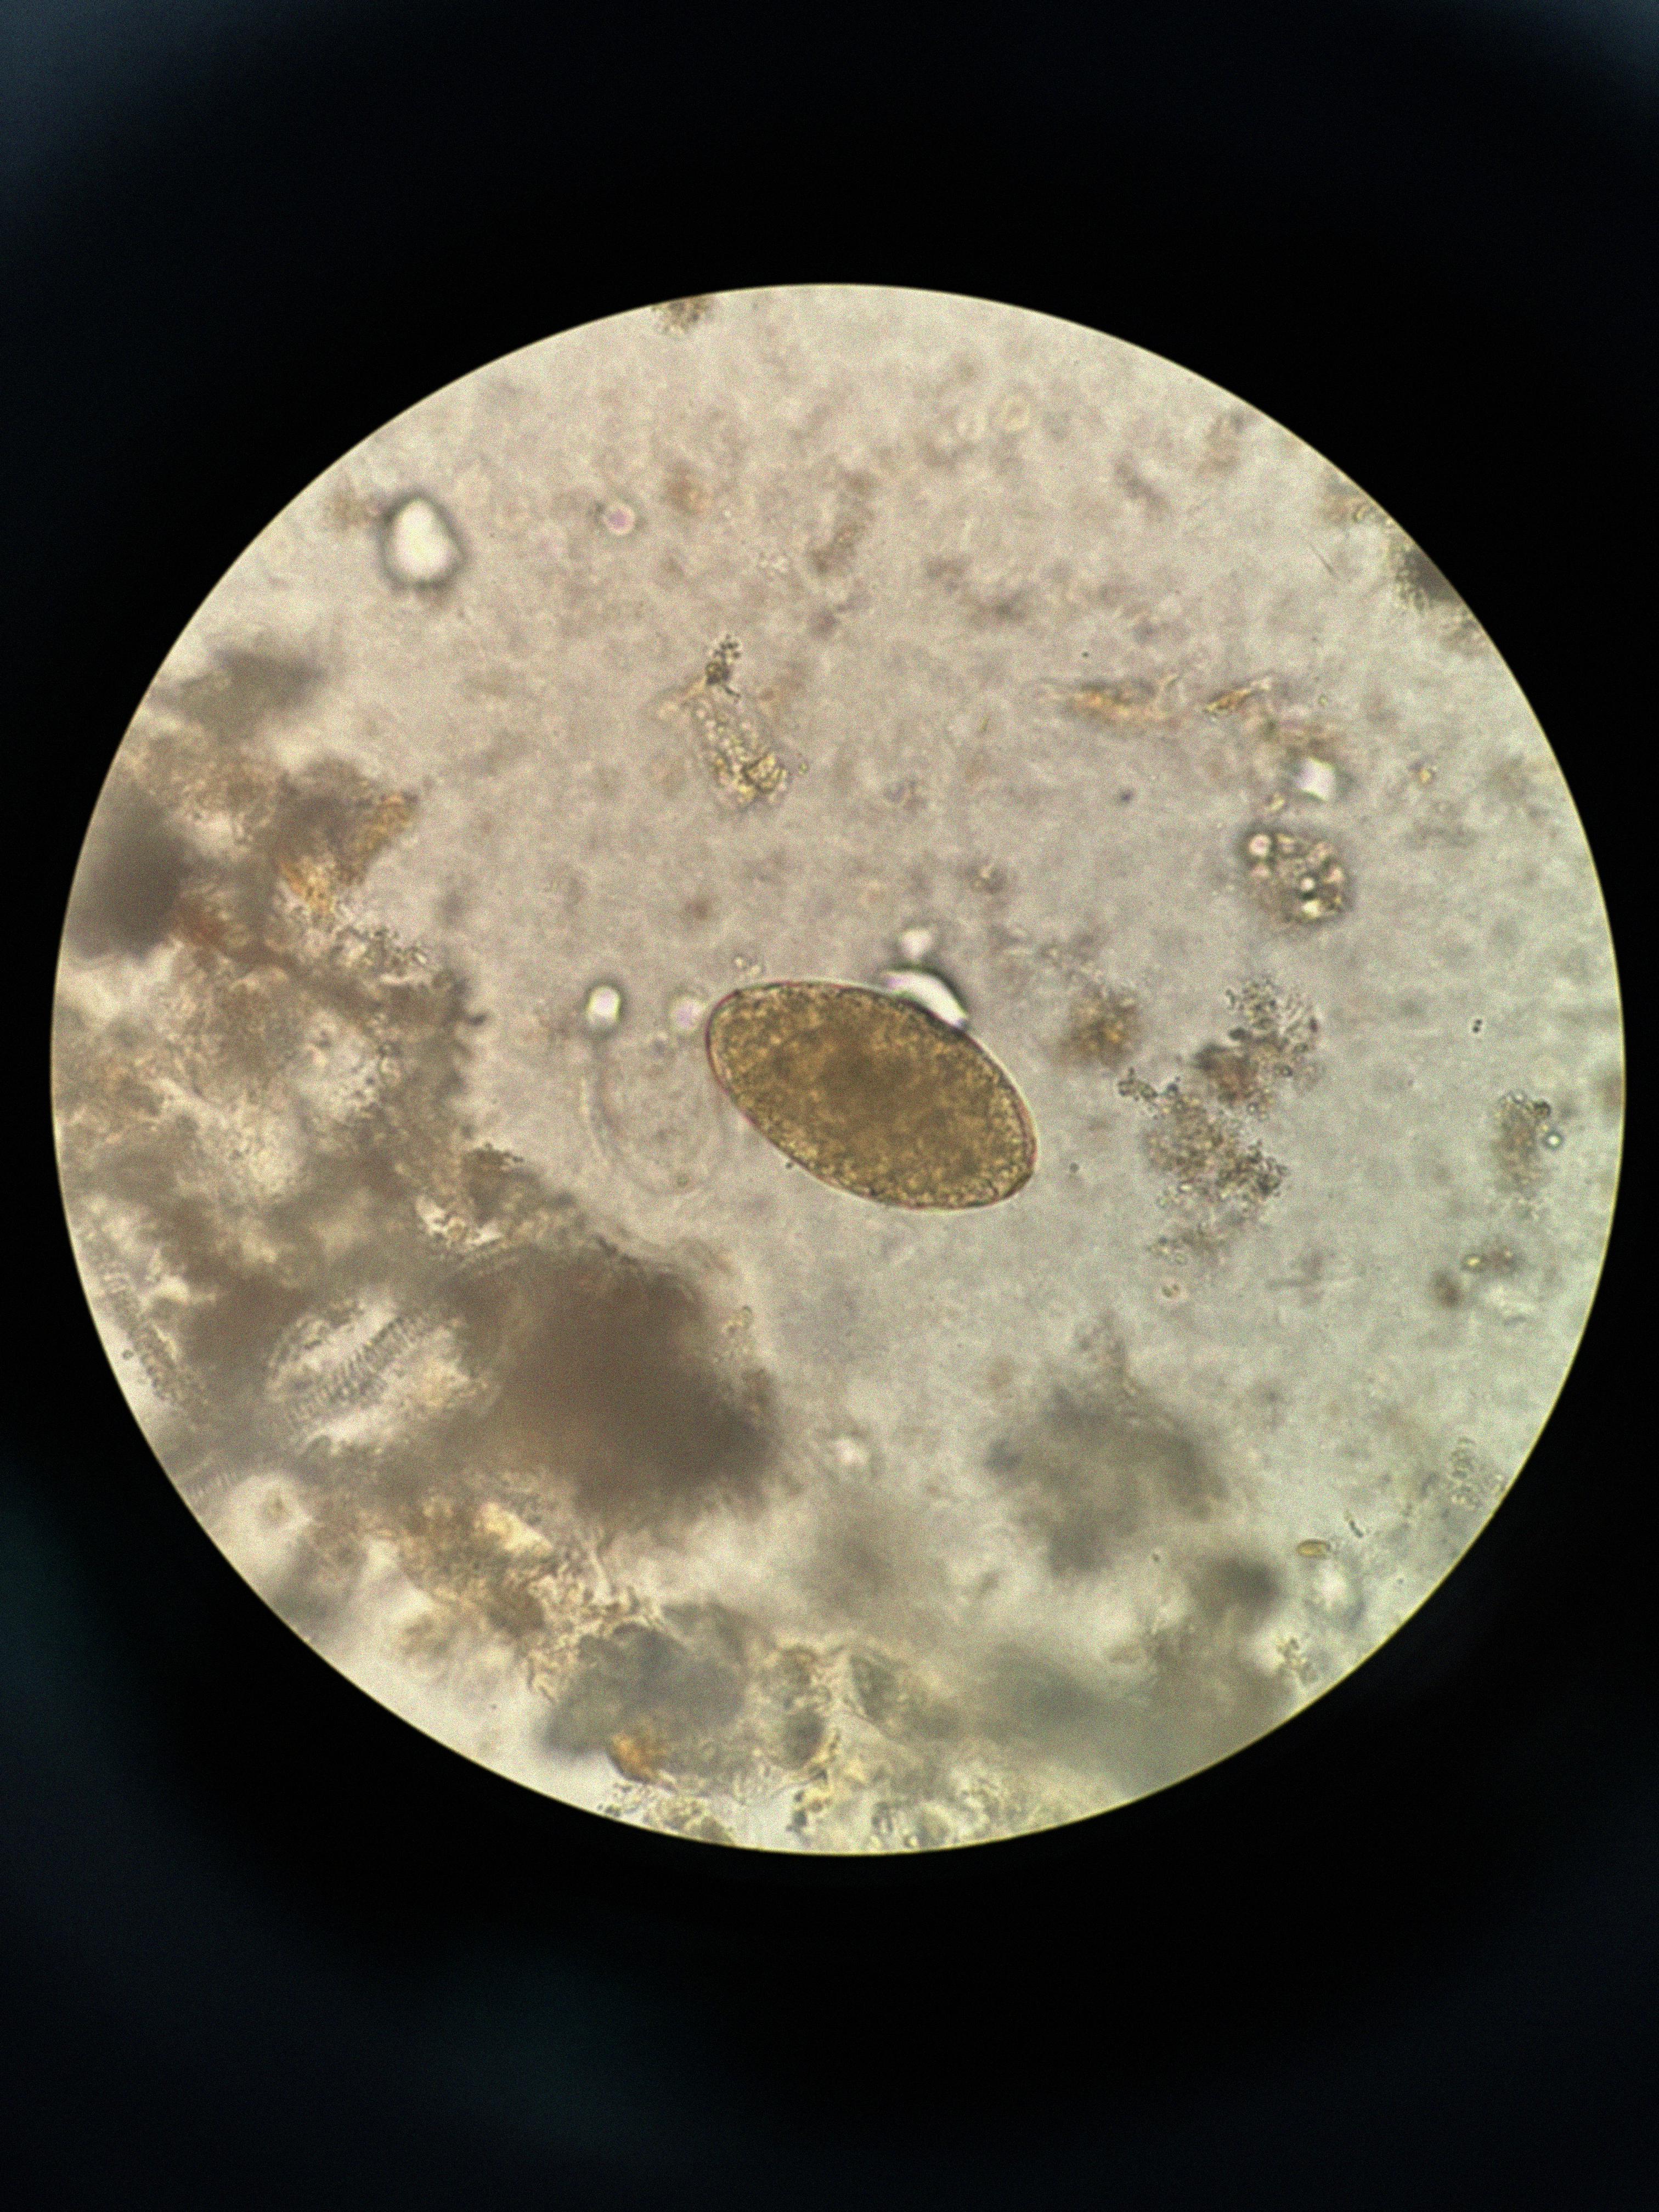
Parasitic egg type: Fasciolopsis buski